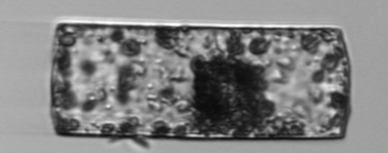
Label: Guinardia_flaccida